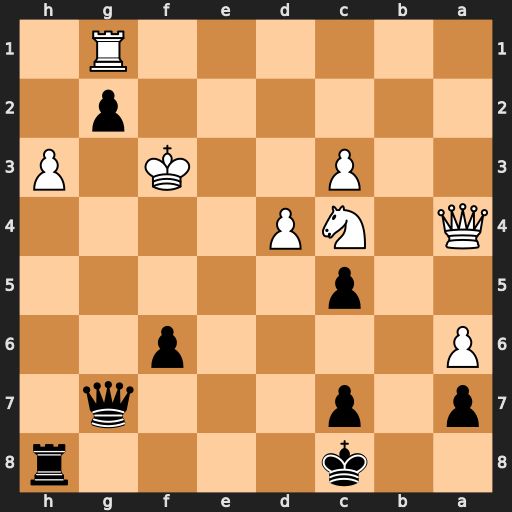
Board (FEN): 2k4r/p1p3q1/P4p2/2p5/Q1NP4/2P2K1P/6p1/6R1
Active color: b
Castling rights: -
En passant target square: -
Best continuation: Rxh3+ Ke2 Qg6 Nd6+ Kd8 Qe8+ Qxe8+ Nxe8 Kxe8 Rxg2 Rxc3